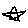
Label: star